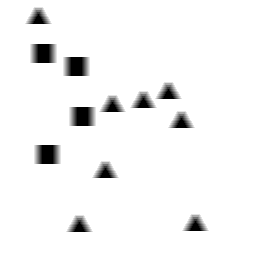
Squares: 4
Triangles: 8
Stars: 0
Total shapes: 12